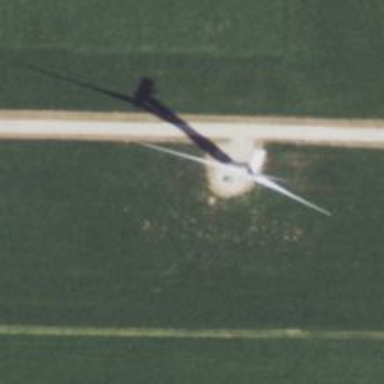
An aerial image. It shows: Wind generator in the form of horizontal axis wind turbine.